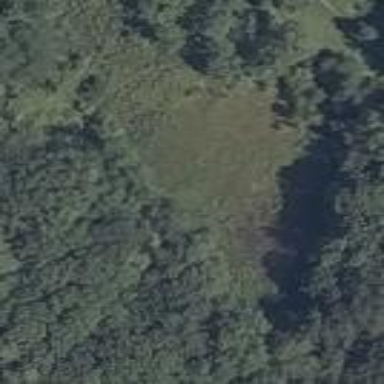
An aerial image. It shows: Swamp in wetland area.